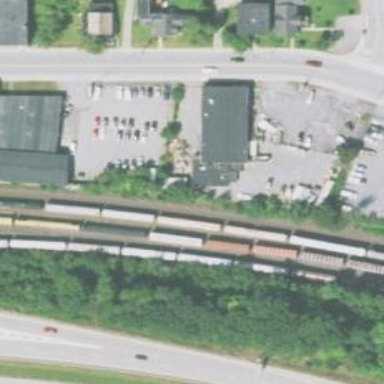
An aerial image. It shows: Railway yard.